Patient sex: M
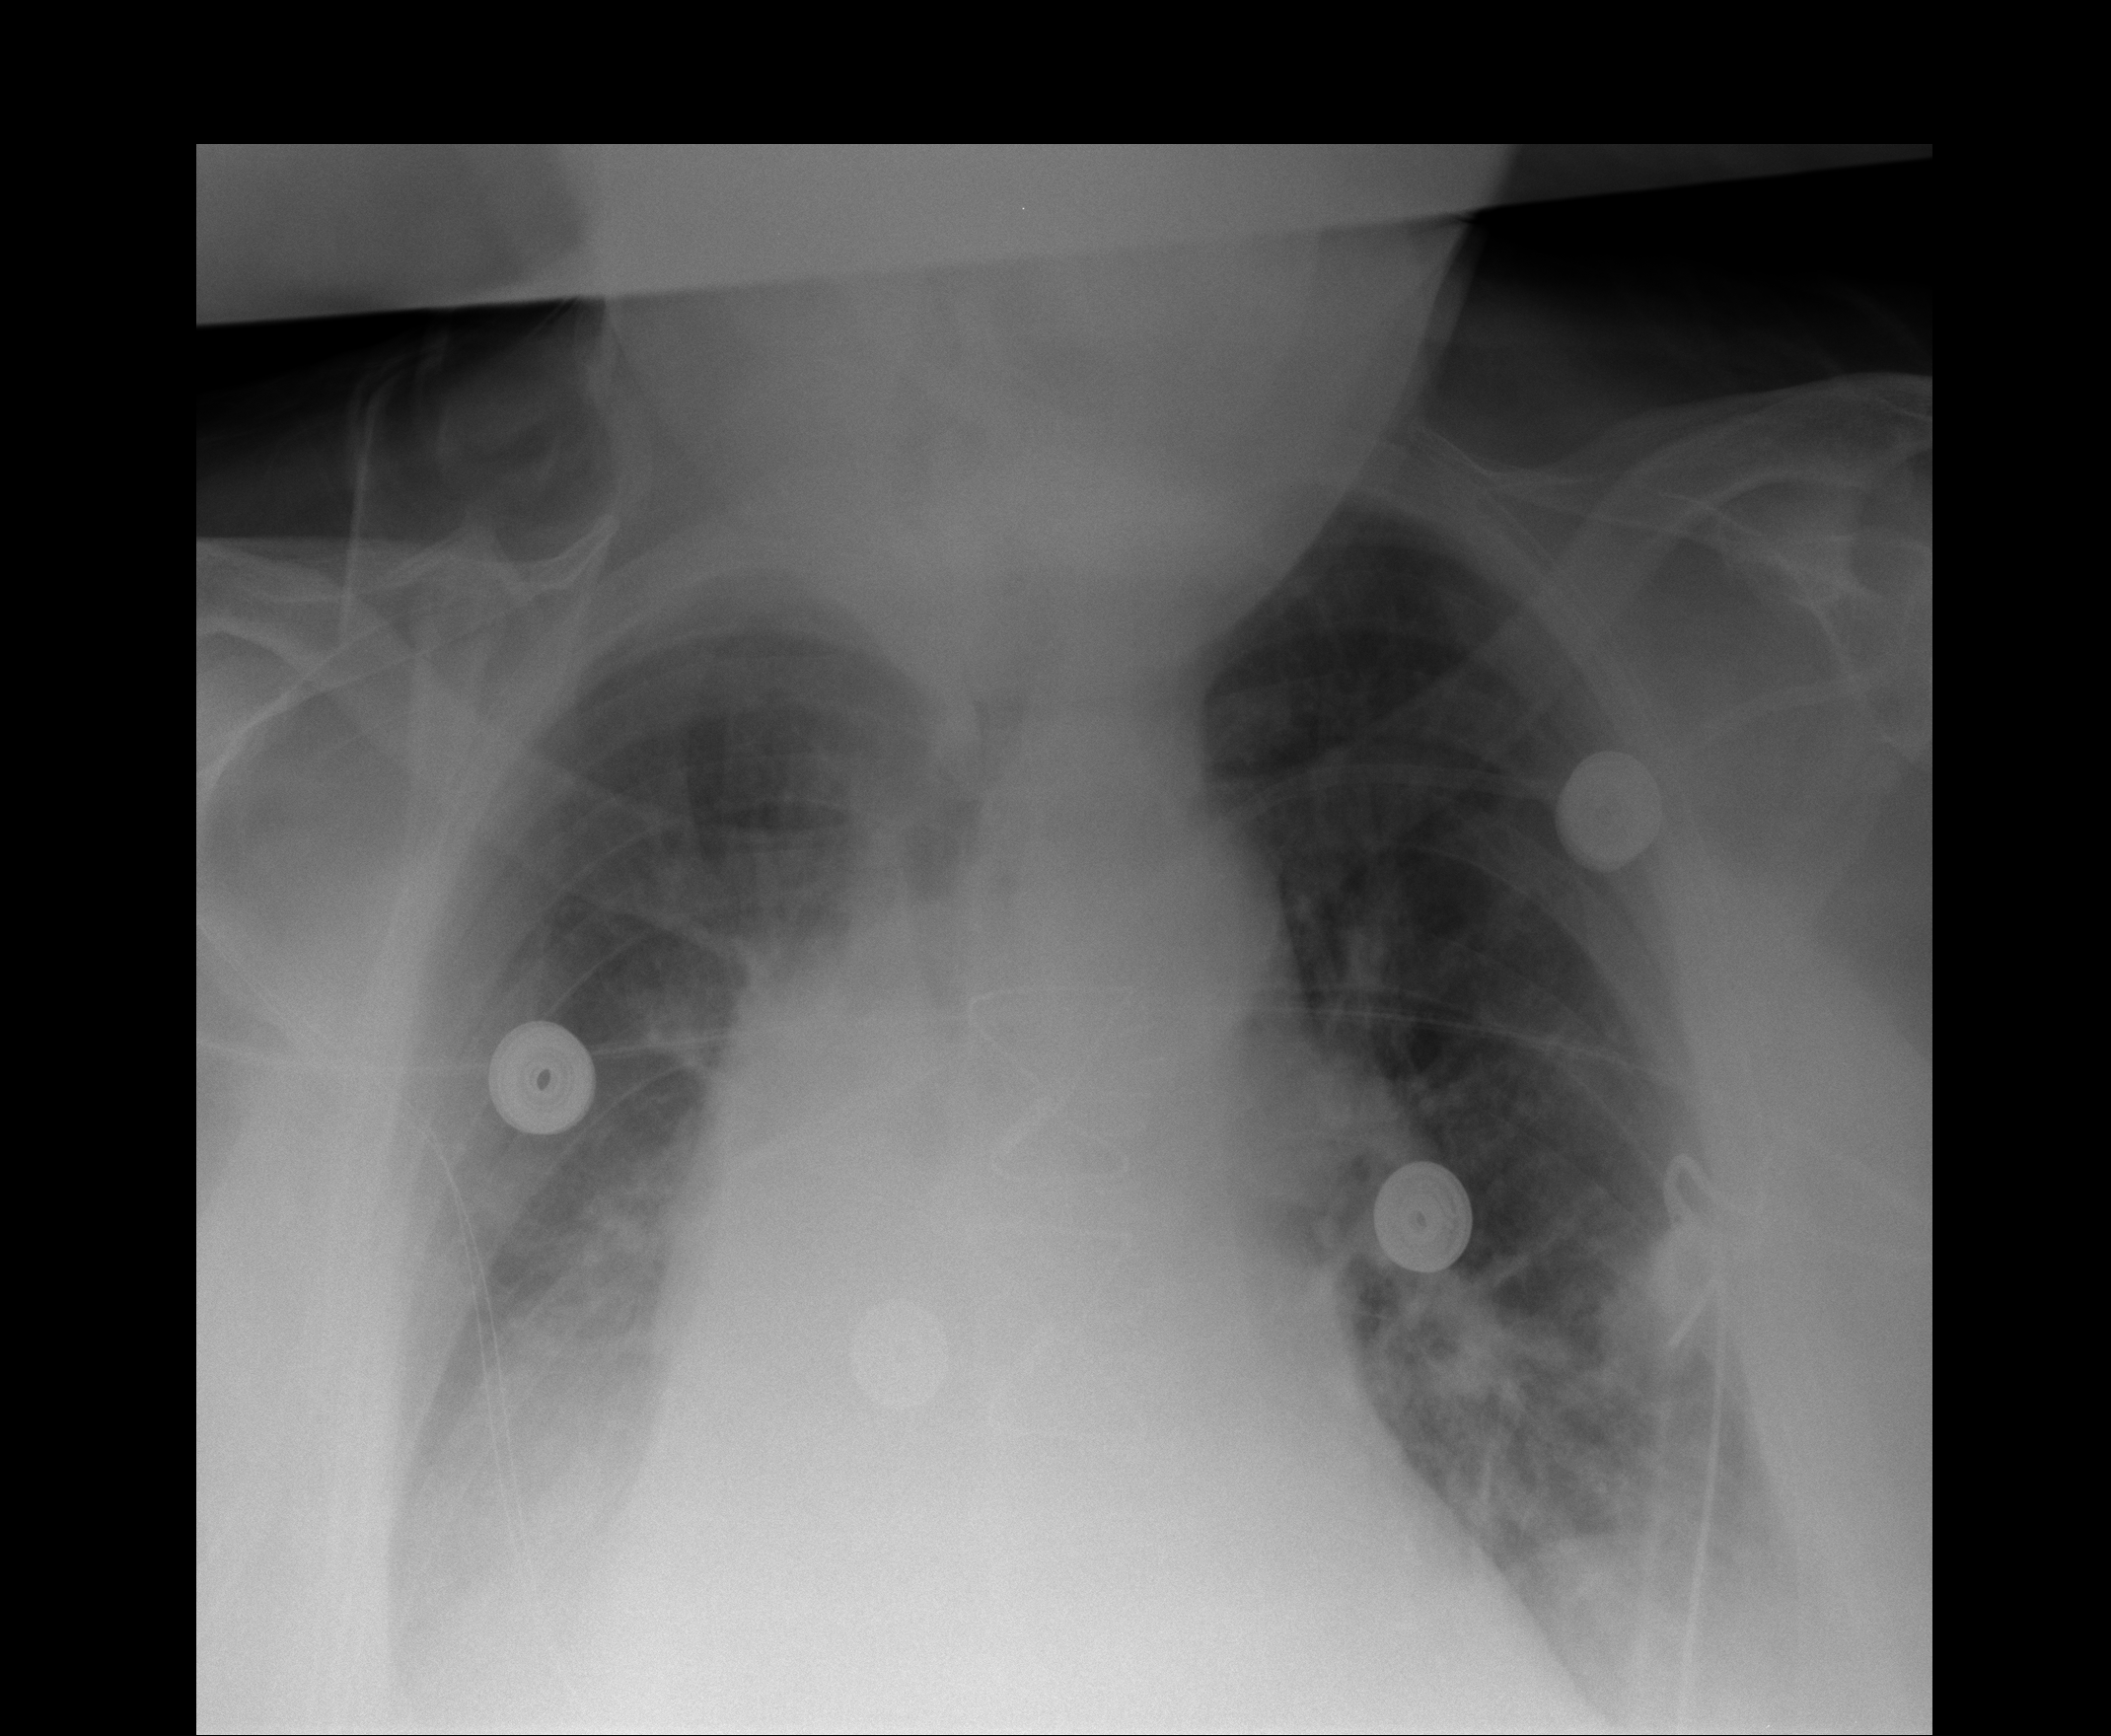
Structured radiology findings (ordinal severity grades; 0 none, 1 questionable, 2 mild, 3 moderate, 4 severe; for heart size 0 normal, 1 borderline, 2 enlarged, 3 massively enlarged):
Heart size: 2
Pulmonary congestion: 1
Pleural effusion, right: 2
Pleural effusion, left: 1
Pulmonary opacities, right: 0
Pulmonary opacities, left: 0
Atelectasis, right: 2
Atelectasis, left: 2